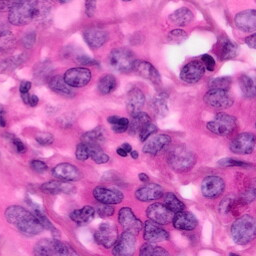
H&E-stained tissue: Pancreatic